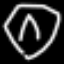
Label: diamond